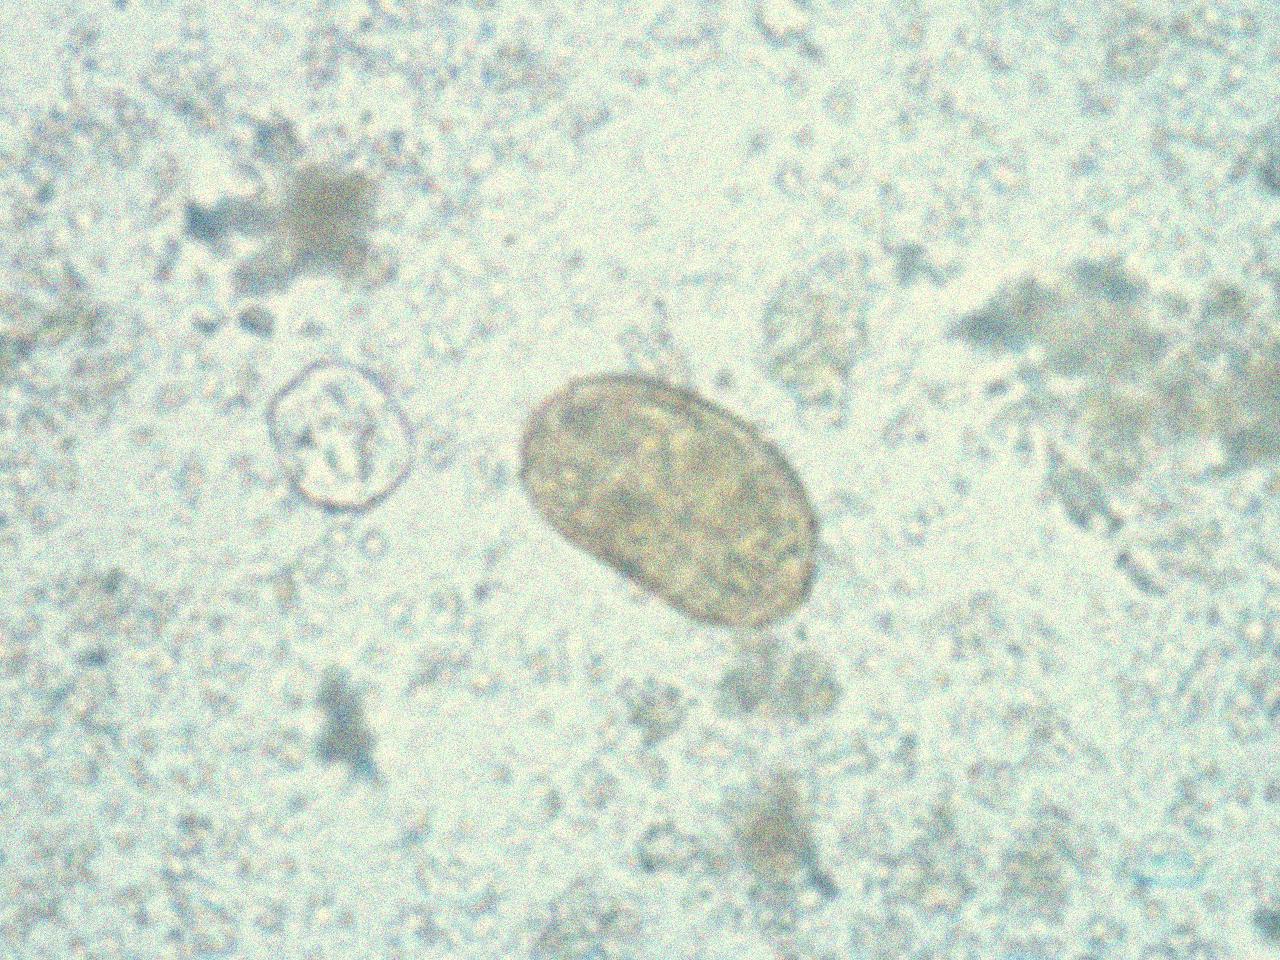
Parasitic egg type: Paragonimus spp